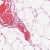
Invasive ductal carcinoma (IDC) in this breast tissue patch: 0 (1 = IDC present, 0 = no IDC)